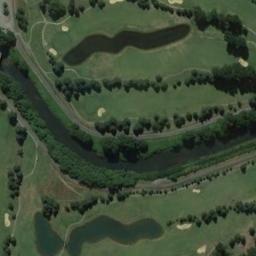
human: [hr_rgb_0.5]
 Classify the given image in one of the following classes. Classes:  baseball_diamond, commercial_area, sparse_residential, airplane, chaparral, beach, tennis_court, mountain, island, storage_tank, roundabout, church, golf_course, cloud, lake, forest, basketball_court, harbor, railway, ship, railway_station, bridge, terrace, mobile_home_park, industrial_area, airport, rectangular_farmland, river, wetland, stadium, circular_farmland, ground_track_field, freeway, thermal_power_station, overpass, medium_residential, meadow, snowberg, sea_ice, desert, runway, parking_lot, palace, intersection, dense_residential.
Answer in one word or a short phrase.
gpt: golf_course